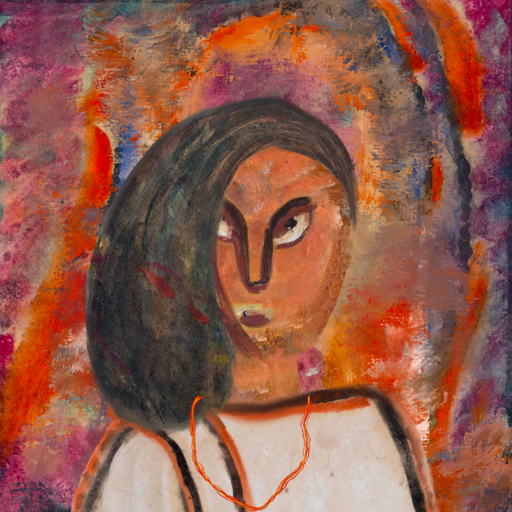
Background: Experience, Head And Neck Front: Boggyland, Face Front: After_Raid, Bust: Roy_Bahadur, Hair Front: Gypsy_Mother, Head Accessory: Blank, Second Necklace: Gypsy_Mother_2, Necklace: Blank, Baby: Blank